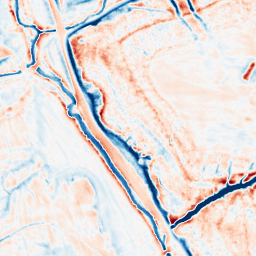
Category: multiscale
Decomposition family: dog_multiscale
Decomposition parameters: sigma_ratio: 2
n_scales: 3
base_sigma: 0.5
Upsampling method: bicubic
Upsampling parameters: scale: 2
Upsampling scale: 2